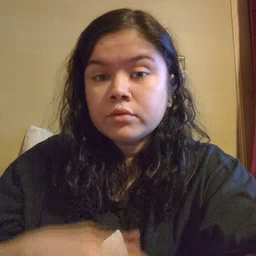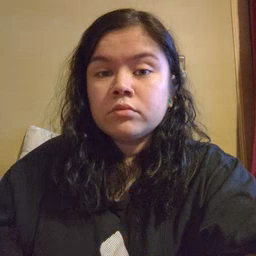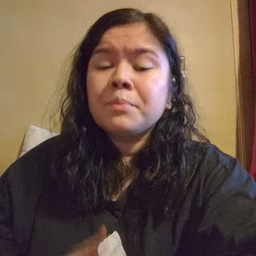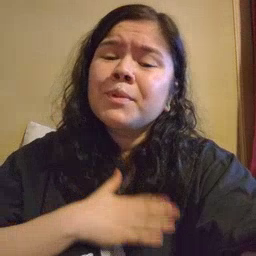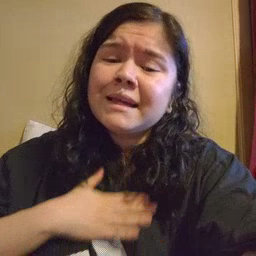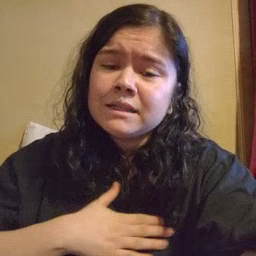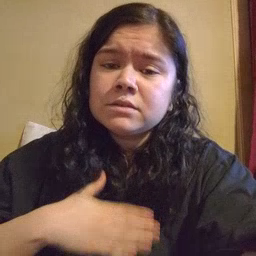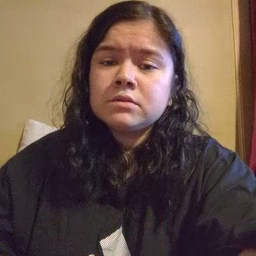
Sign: please